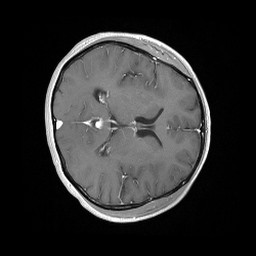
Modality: T1w
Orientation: axial
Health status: ill
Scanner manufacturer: siemens
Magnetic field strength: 3 T
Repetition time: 0.313 s
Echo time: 0.00266 s